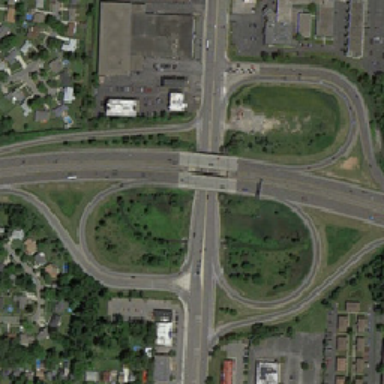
There are many cars on the viaduct .